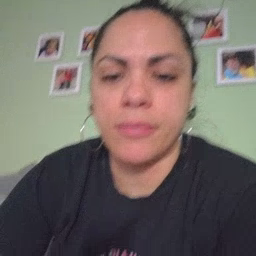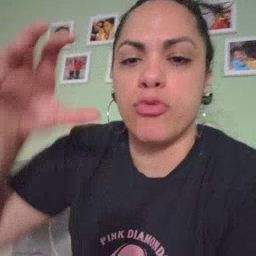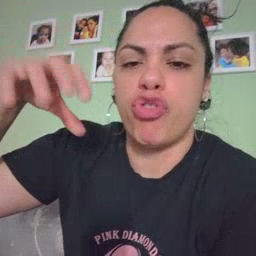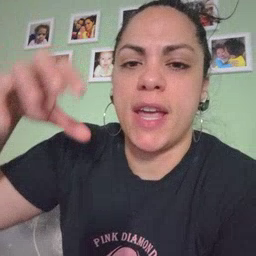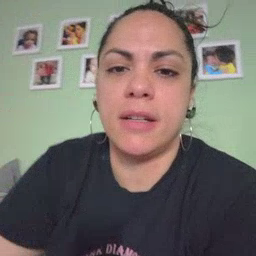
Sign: rain